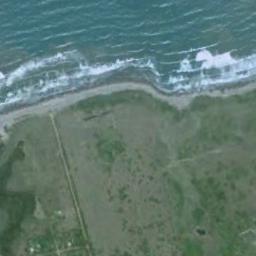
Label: beach